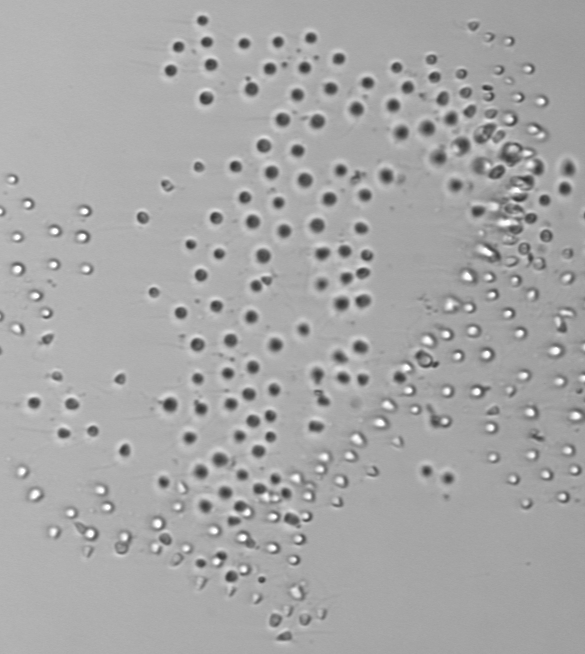
Label: Parvicorbicula_socialis